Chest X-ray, PA view. Patient: 38 years old, sex M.
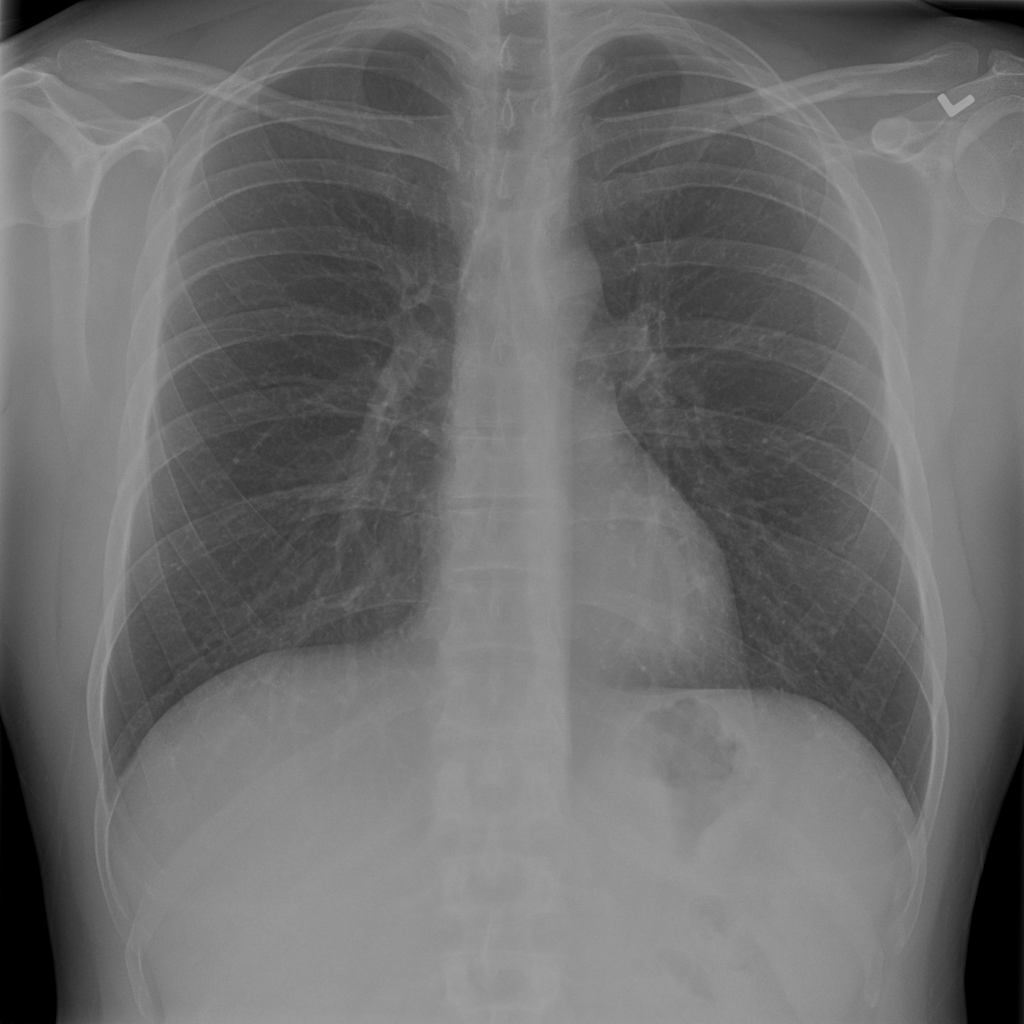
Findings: No Finding